Interaction volume radius: 10 \u00c5
Interaction volume height: 30 \u00c5
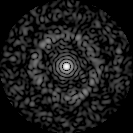
Disorder parameter: 0.8383